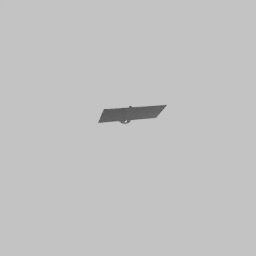
Label: electronics